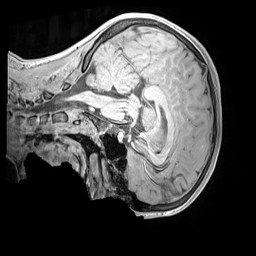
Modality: MP2RAGE
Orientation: sagittal
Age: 10
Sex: male
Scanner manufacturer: siemens
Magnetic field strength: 3 T
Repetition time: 4 s
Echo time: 0.00303 s